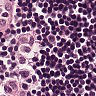
Metastatic tissue present: no